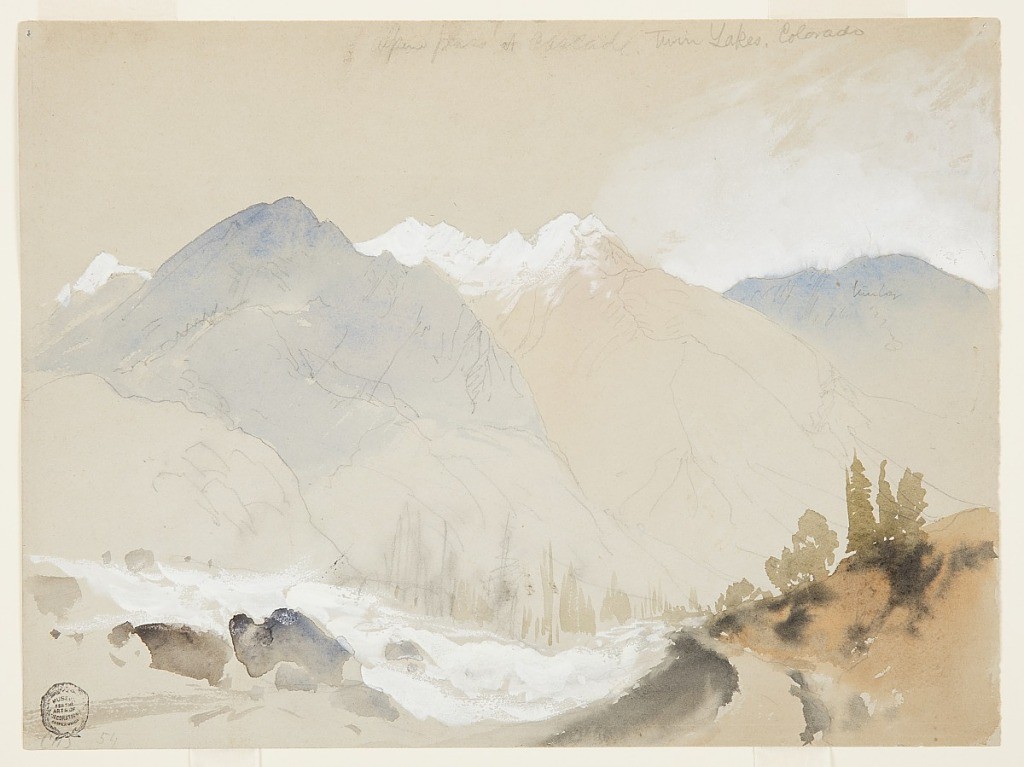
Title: Alpine Pass at Cascade, Twin Lakes, Colorado
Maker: Thomas Moran, American, b. Britain, 1837–1926
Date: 1892
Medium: Brush and watercolor, white gouache, graphite on gray wove paper
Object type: Drawing
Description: Recto: a trail in the foreground opens to a view of a valley with a rushing stream, leading to mountains in the distance.
Verso: profile outlines of mountain.